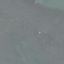
Land use / land cover class: SeaLake